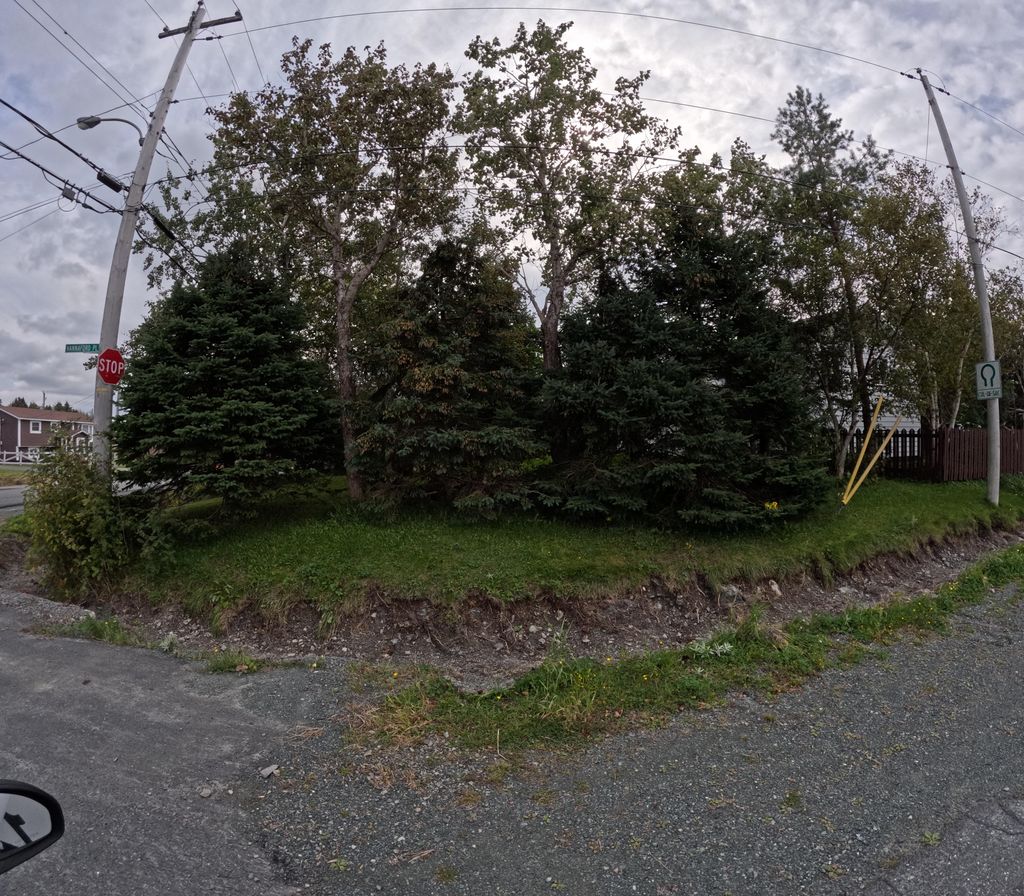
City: st_johns